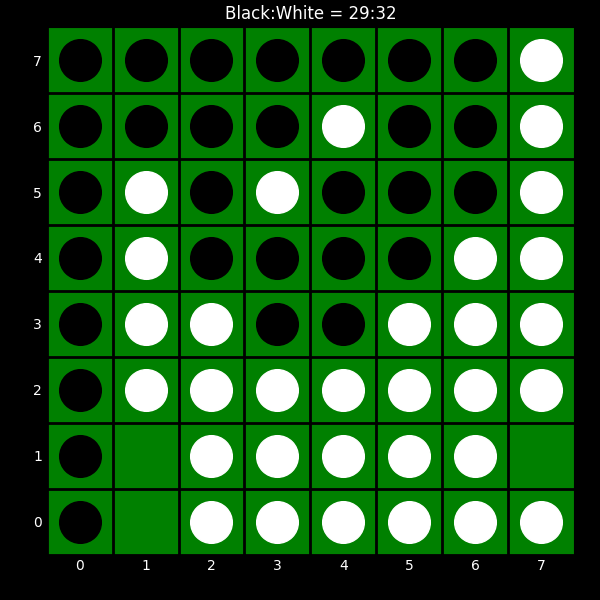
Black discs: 29
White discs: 32